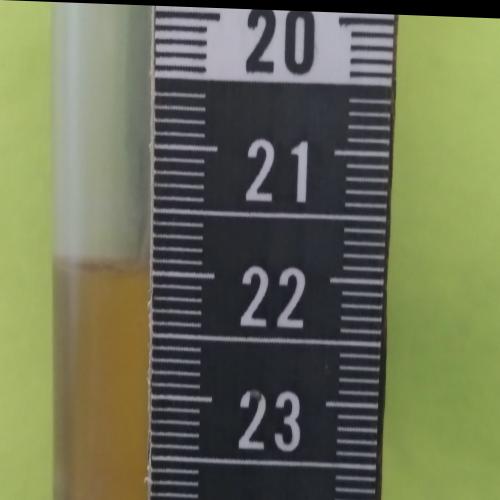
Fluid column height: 22.0 cm